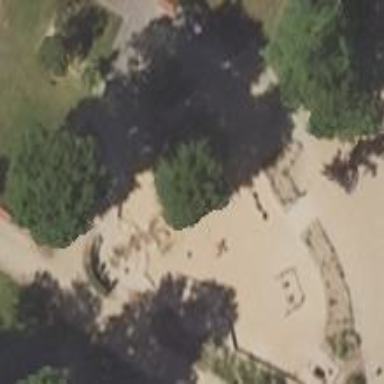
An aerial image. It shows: Playground featuring climbing frame.